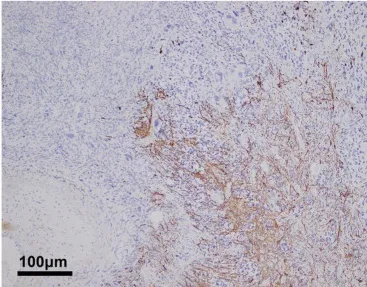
Pathology and immunohistochemistry revealing glioblastoma with a small focal area of gliosarcoma. Glial fibrillary acidic protein.
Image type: pathology (immunostaining)